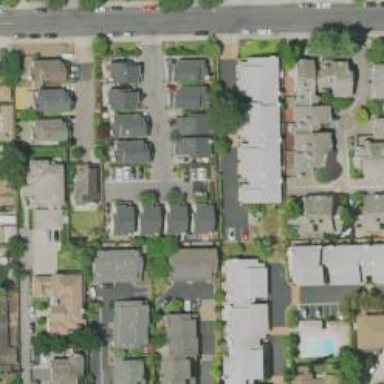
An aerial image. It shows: Living street.